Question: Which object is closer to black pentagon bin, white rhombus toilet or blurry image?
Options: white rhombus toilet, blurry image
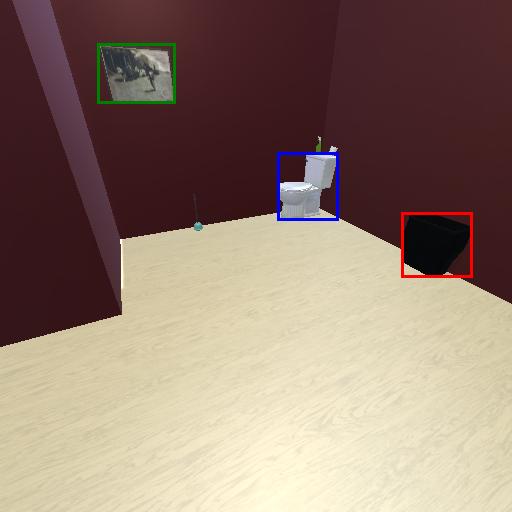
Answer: white rhombus toilet